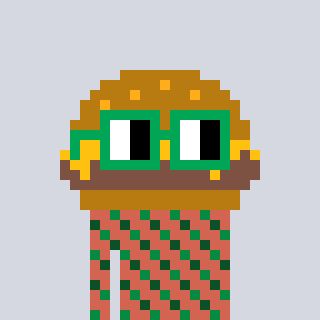
a pixel art character with square green glasses, a burger-shaped head and a peachy-colored body on a cool background